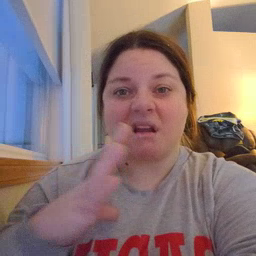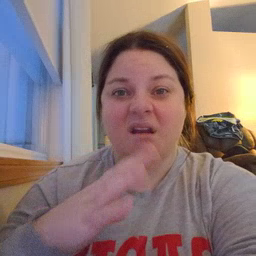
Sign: fine